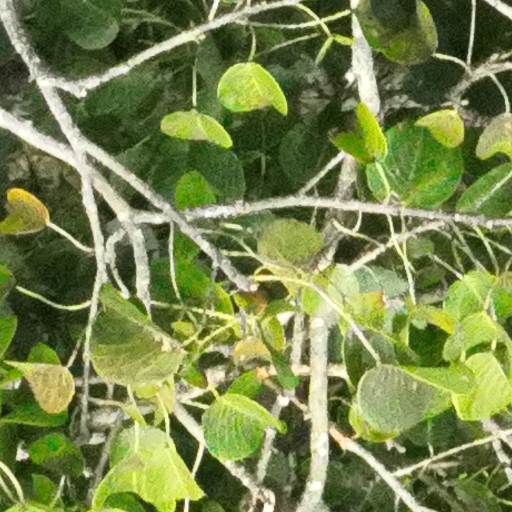
Species: Hura crepitans
GBIF accepted scientific name: Hura crepitans
Crown area (m\u00b2): 575.399